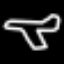
Label: airplane